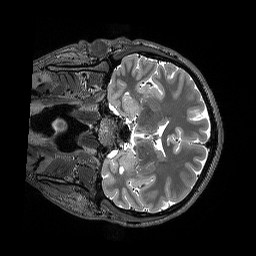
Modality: T2w
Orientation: coronal
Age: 32
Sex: male
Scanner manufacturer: siemens
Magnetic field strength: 3 T
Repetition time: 3.2 s
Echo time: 0.564 s